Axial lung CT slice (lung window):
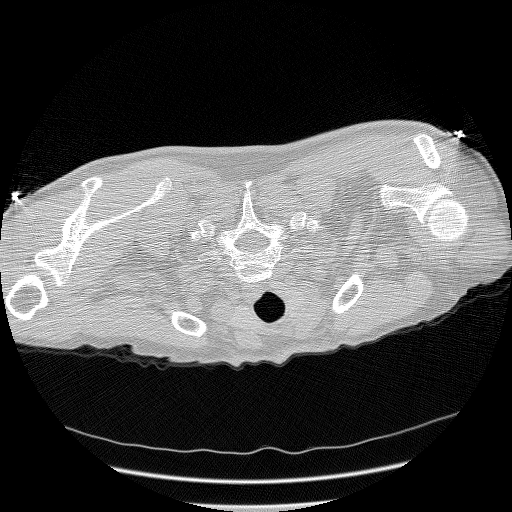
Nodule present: no